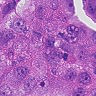
Metastatic tissue present: yes